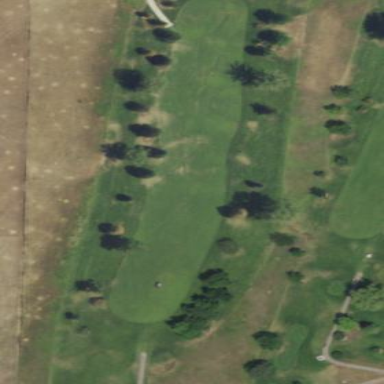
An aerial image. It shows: Rough grassy area used for golf.